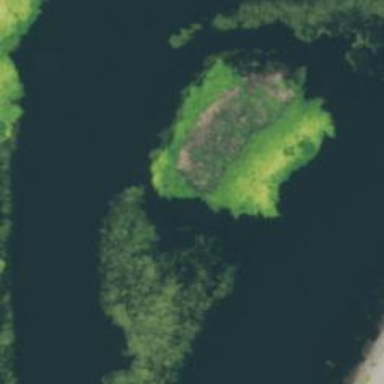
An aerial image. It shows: Marsh wetland.